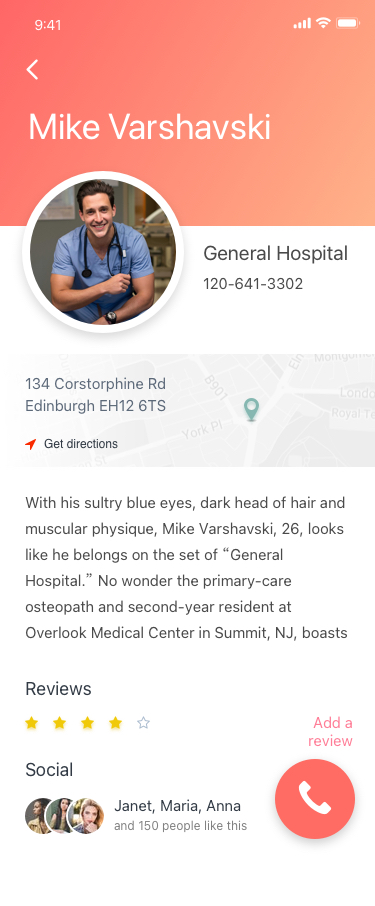
Text in this UI design:
120-641-3302
General Hospital
134 Corstorphine Rd
Edinburgh EH12 6TS
Get directions
With his sultry blue eyes, dark head of hair and muscular physique, Mike Varshavski, 26, looks like he belongs on the set of “General Hospital.” No wonder the primary-care osteopath and second-year resident at Overlook Medical Center in Summit, NJ, boasts 1.8 million followers on Instagram.

Reviews
Add a review
Social
Janet, Maria, Anna
and 150 people like this
Mike Varshavski